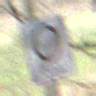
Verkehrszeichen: EndeUmweltzone
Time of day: MorningAfternoon
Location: Outdoor (Nature)
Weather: PartlyCloudy
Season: NotSpecified
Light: Natural